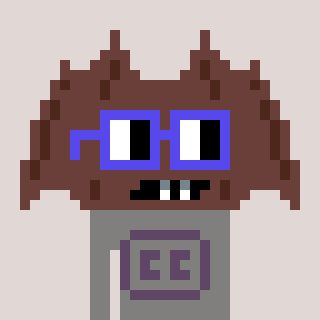
a pixel art character with square blue glasses, a bat-shaped head and a bluegrey-colored body on a warm background